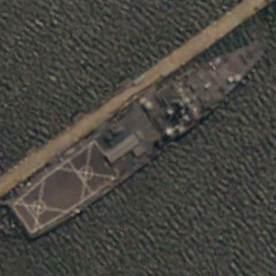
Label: combat